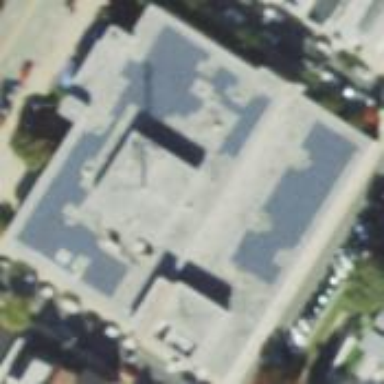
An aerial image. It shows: Police building.